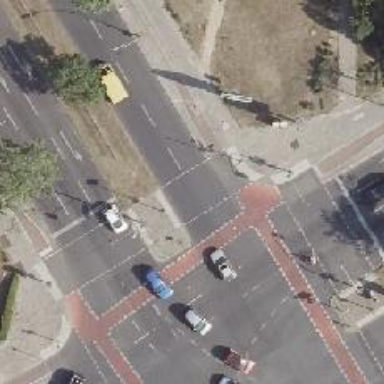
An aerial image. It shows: Road crossing with traffic signals.